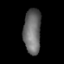
Tissue: lung
Cell type: Epithelial cells
Senescence score: 0.235
Nuclear area (px): 763
Mean DAPI intensity: 107.321